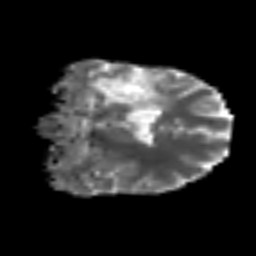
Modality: MD
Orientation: coronal
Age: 47
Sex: female
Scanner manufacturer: siemens
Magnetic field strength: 3 T
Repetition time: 6.1 s
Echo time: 0.101 s